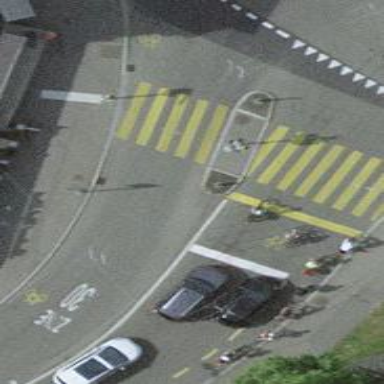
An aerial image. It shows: Kerb serving as barrier.